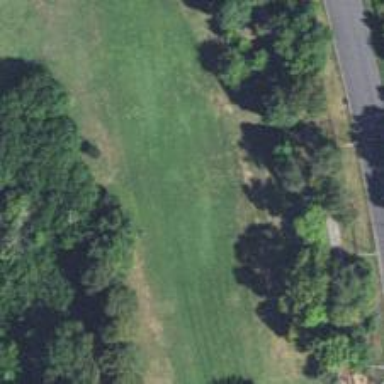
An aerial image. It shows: Golf fairway with grass surface.